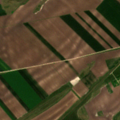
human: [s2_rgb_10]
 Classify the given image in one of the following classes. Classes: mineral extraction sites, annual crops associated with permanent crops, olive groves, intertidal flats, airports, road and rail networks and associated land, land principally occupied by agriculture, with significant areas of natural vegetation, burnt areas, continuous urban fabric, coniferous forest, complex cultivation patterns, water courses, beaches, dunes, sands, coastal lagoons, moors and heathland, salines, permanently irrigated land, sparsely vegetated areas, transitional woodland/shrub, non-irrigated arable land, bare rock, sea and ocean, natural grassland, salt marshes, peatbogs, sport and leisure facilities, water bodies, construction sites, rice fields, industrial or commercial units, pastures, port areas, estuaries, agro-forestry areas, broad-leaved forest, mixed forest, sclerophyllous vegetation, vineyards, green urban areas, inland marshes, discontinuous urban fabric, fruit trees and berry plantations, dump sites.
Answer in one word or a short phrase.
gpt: non-irrigated arable land, pastures